Question: I am installing redmine1.4 and following <URL> .
I am in 5 step of
When I am trying to do 'rake generate_session_store' its saying to install rdoc
Please let me know do I really need to create document cant I skip that
if I need to create docs then with proper version .
I am using :
'''
Rails 2.3.14
RubyGems 1.8
ruby 1.8.7
'''

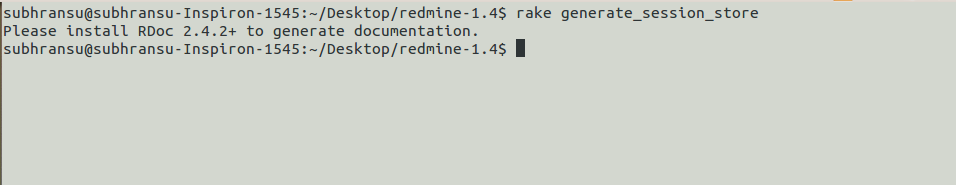
Answer: This is not an error message, it's just a naggy warning - your task has probably completed fine (as indicated by the updating of 'session_store.rb' in 'config/initializers'.
This does btw not look like a programming question to me, why not ask on the <URL>?